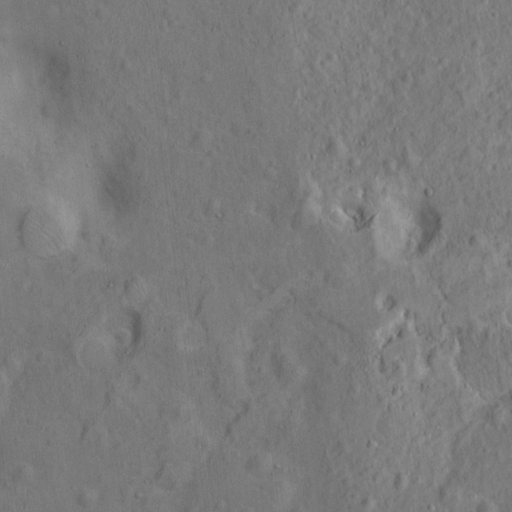
Classes present: Background, Cone